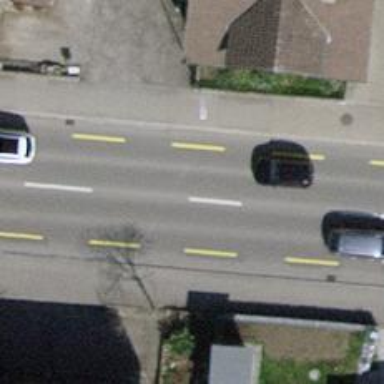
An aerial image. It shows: Asphalt road with primary highway designation. There is advisory cycle lane.